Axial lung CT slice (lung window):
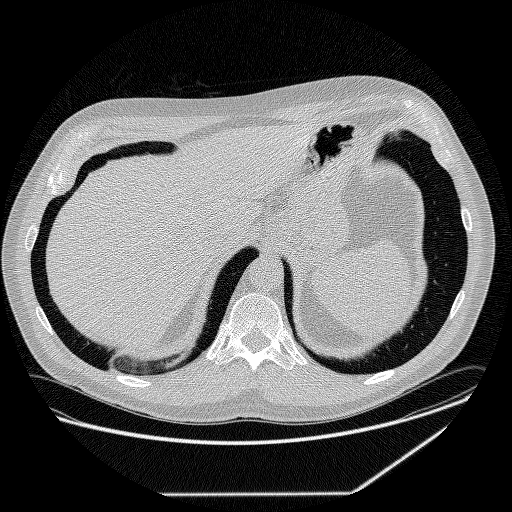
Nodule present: no